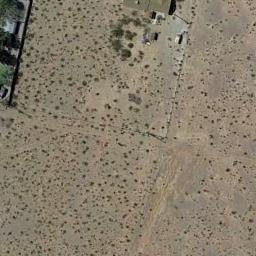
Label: chaparral